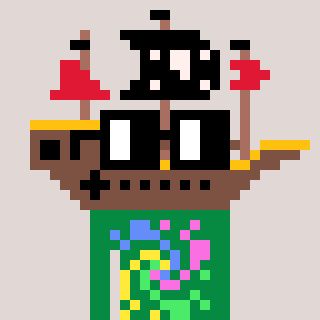
a pixel art character with square black glasses, a pirateship-shaped head and a green-colored body on a warm background